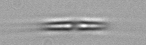
Label: Cylindrotheca